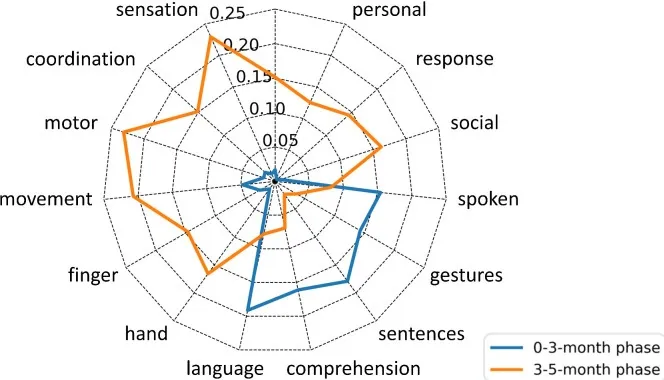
Probabilistic functional profile of the two phases' FC-changes patterns based on the Neurosynth meta-analysis. Scores indicate the Pearson's correlations between each FC-changes pattern and Neurosynth topics. The blue line represents the 0-3-month phase; the yellow line represents the 3-5-month phase.
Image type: pathology (h&e)